Question: I was searching how to change the brightness of the screen programmatically and I found <URL> it is very good solution and it works nice, but it works only while my app is active. After my application is shutdown then the brightness is returned back the the same value as before I start my app.
I want to be able to change the brightness just like when I press on the brightness button from my power widget. In the power widget that comes from android there are 3 states. One very bright one very dark and one in between. Is it possible to change the brightness just like when someone press on this widget ?

Edit1:
I created this and I added permision to my manifest but when the app is started I do not see any changes to the brightness, I tried with 10 with 100 and now with 200 but no changes
any suggestions ?
'''
public void onCreate(Bundle savedInstanceState) {
super.onCreate(savedInstanceState);
setContentView(R.layout.main);
android.provider.Settings.System.putInt(this.getContentResolver(),
android.provider.Settings.System.SCREEN_BRIGHTNESS, 200);
}
'''
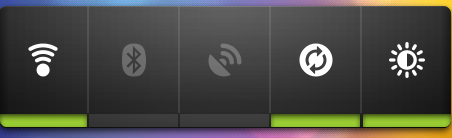
Answer: This is the complete code I found to be working:
'''
Settings.System.putInt(this.getContentResolver(),
Settings.System.SCREEN_BRIGHTNESS, 20);
WindowManager.LayoutParams lp = getWindow().getAttributes();
lp.screenBrightness =0.2f;// 100 / 100.0f;
getWindow().setAttributes(lp);
startActivity(new Intent(this,RefreshScreen.class));
'''
The code from my question does not work because the screen doesn't get refreshed. So one hack on refreshing the screen is starting dummy activity and than in on create of that dummy activity to call 'finish()' so the changes of the brightness take effect.